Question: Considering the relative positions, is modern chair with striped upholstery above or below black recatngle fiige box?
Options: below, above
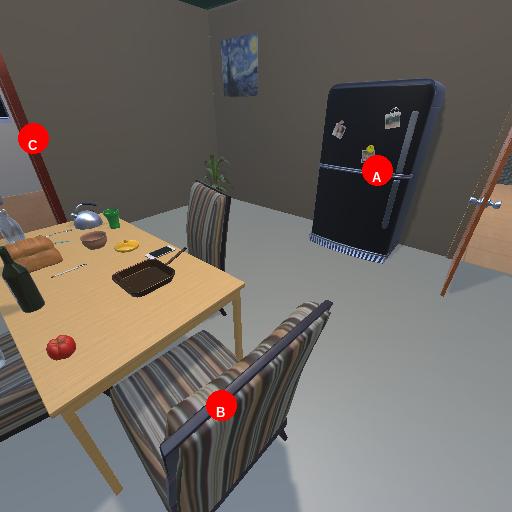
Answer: below